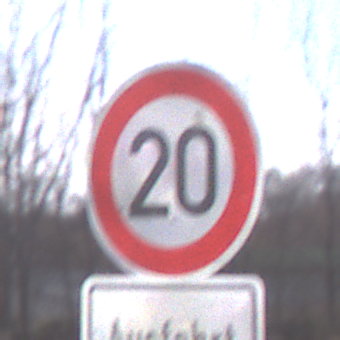
Verkehrszeichen: Geschwindigkeit20
Zusatzzeichen unten: HinweiseAufGefahrenDurchVerbaleAngabe5
Umgebung: Outdoor, Nature
Tageszeit: MorningAfternoon
Wetter: PartlyCloudy
Licht: Natural
Jahreszeit: NotSpecified
Kontrast: HighContrast